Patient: sex M, age 78
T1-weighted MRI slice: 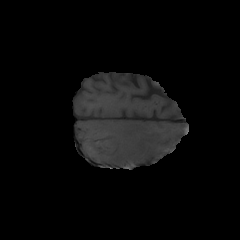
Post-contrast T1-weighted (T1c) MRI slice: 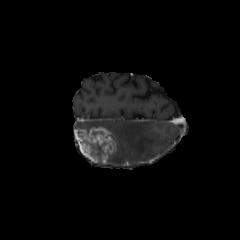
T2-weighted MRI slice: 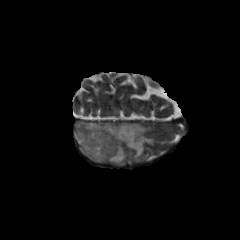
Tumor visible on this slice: yes
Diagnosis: Glioblastoma, IDH-wildtype
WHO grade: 4